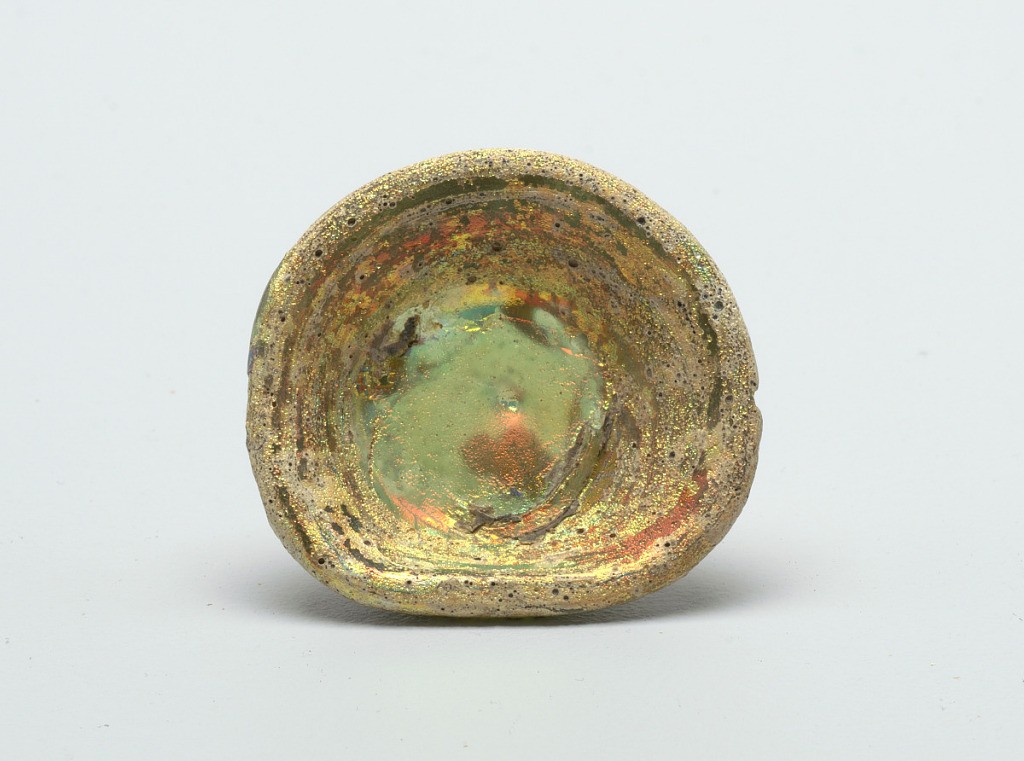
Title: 7 fragments of vessels
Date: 1st century BC–5th century AD
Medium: Glass
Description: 7 of what was originally 26 fragments of vessels selected for types of decoration, variation in color of glass, and iridescence.